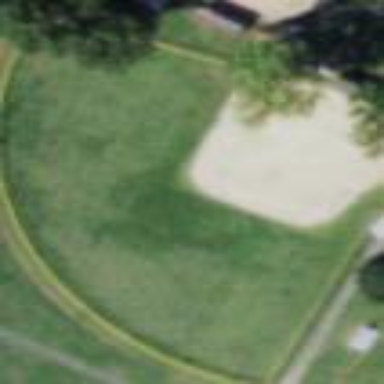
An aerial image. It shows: Baseball pitch for leisure land activities.